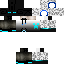
A male skeleton skin with dark skin, wearing brown helmet dressed in a blue armor chest and black pants, featuring a closed mouth.